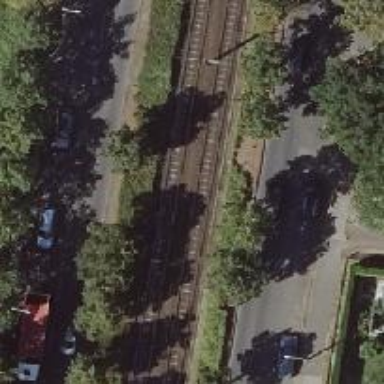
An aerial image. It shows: Avenue lined with broadleaved deciduous trees.